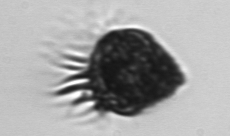
Label: Strombidium_morphotype2